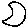
Label: moon